Question: I have downloaded this application from here <URL>.
But the message i see is "Gradle project sync failed. Basic functionality (e.g. editing, debugging) will not work properly" as shown in snapshot below.
I choose to Gradle Settings "Use default gradle wrapper (recommended)".
Build error: Gradle 'CastVideos-android-master' project refresh failed:
Configuration with name 'default' not found.
Gradle settings

How solve this problem?
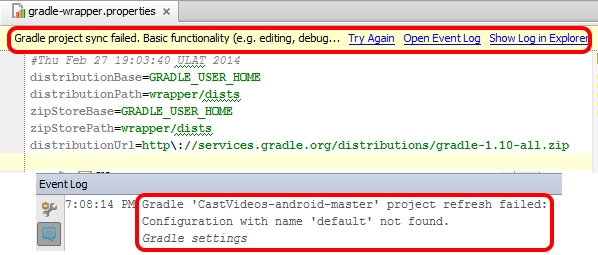
Answer: Not sure if this should be an answer or a comment but, is your project structured in this way?
'''
|-- CastVideos-android
| +-- build.gradle
|-- CastCompanionLibrary
| +-- build.gradle
'''